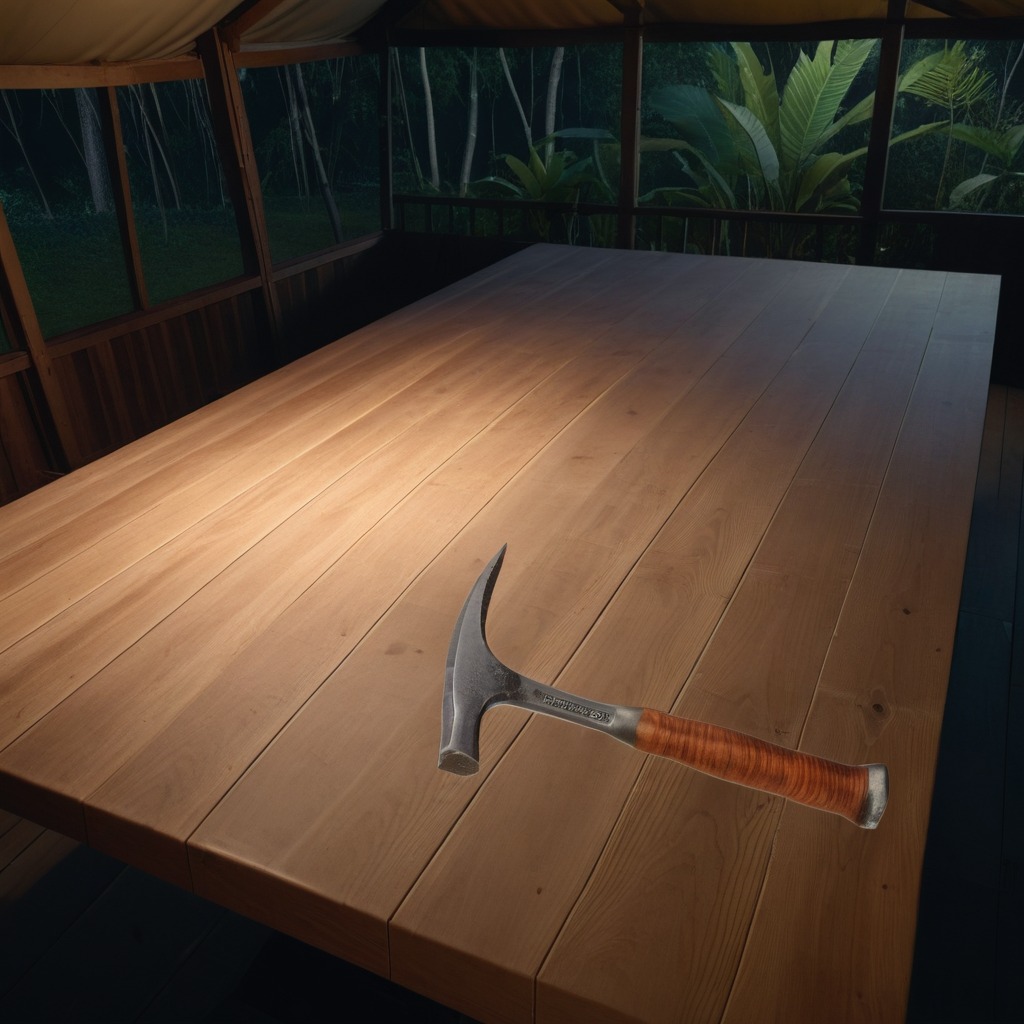
A hammer lies on a clean wooden table inside a jungle field workshop tent at night dim ambient light soft shadows worn but